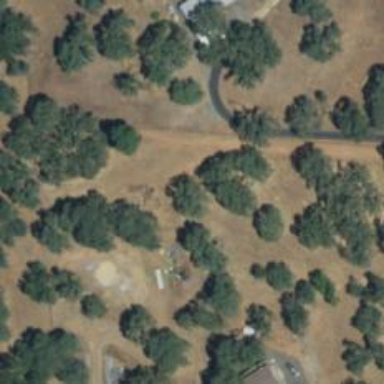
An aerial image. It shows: Driveway.